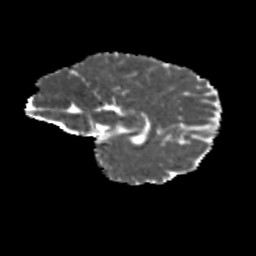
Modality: MD
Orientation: sagittal
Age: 13
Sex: male
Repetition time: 9.512 s
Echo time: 0.089 s